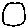
Label: circle